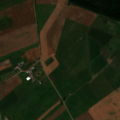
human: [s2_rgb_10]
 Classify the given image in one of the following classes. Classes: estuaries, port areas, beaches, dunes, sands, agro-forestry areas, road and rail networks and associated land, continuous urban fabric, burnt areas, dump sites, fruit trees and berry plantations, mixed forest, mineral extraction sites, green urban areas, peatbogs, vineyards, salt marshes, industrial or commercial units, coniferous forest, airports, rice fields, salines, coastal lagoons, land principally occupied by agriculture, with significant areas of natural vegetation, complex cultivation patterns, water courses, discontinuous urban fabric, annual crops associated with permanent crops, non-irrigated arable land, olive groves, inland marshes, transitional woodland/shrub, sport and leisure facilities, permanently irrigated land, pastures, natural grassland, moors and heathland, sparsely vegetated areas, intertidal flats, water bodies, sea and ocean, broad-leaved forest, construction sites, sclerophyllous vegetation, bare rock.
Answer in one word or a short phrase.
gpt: discontinuous urban fabric, non-irrigated arable land, complex cultivation patterns, coniferous forest